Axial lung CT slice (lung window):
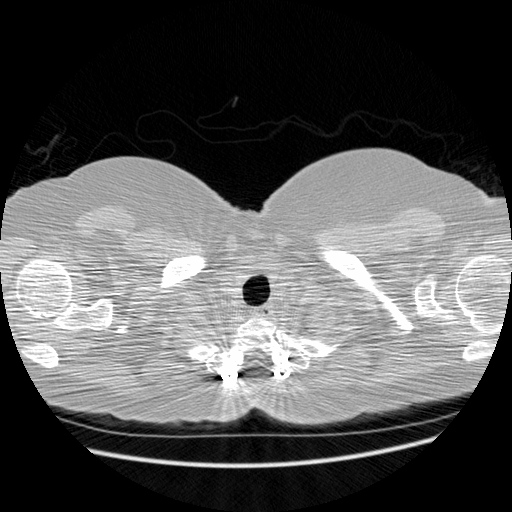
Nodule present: no